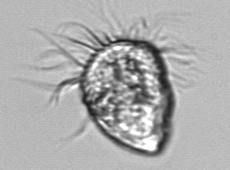
Label: Strombidium_morphotype1